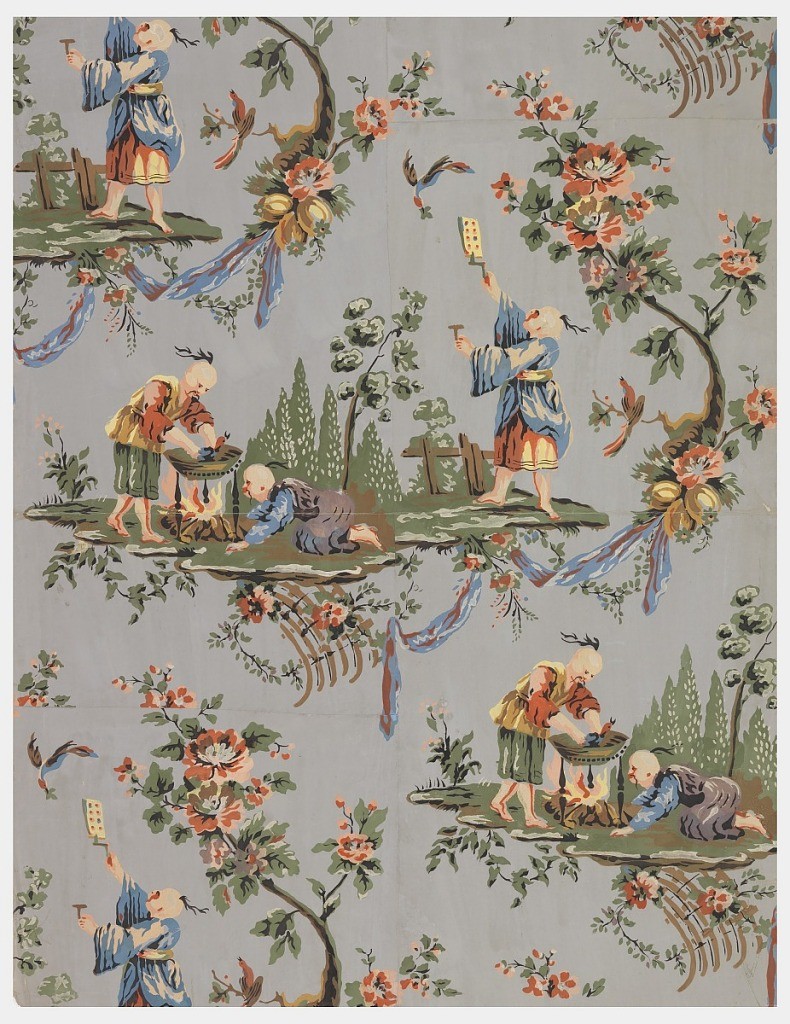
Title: Sidewall
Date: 1850–60
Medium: Stencilled, painted, distemper paints
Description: Vertical rectangle, double-panel width. Two alternating motifs: one depicting man in Oriental costume holding aloft a writing tablet, with flying bird above him. The other shows two men in Oriental costume cooking a bird in a pot over a fire. Motifs are surrounded by foliate branches and floral sprays. Printed on blue-gray ground.